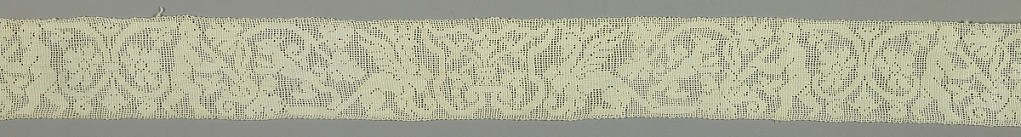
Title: Band
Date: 16th–17th century
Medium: linen Technique: needlework on gauze weave
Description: Buratto lace worked with a design showing a hunter attacked by a boar, a crowned griffin, and a shield form containing an urn, all combined with foliate scrolls.